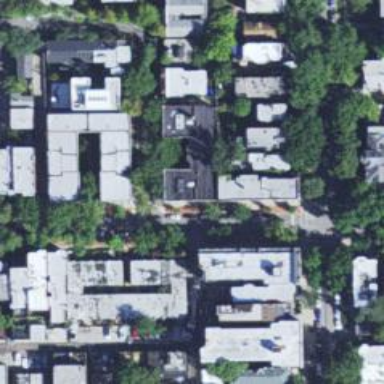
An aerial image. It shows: Alleyway designated as service road.